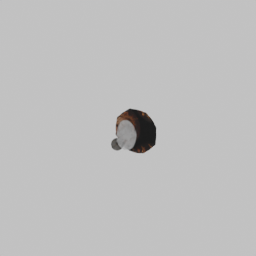
Label: people